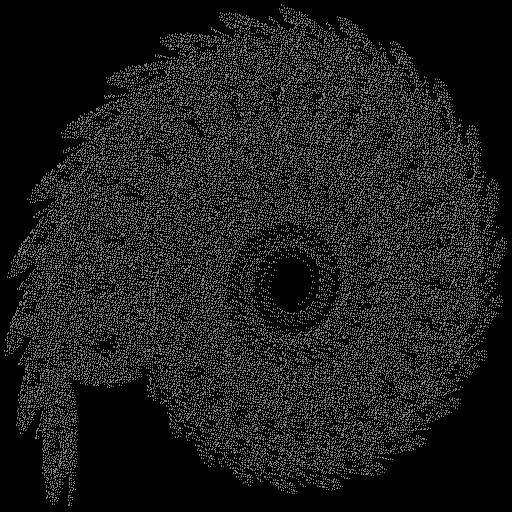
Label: ammonite